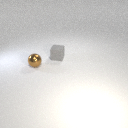
small gray rubber cube behind small brown metal sphere